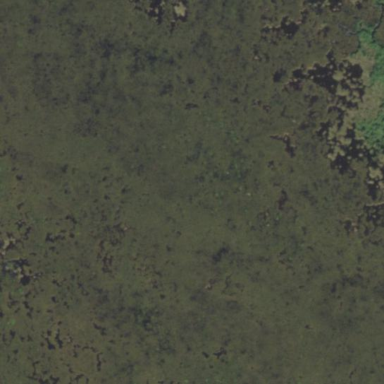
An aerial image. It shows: Marsh wetland with plant community of Freshwater Marshes-Sawgrass.